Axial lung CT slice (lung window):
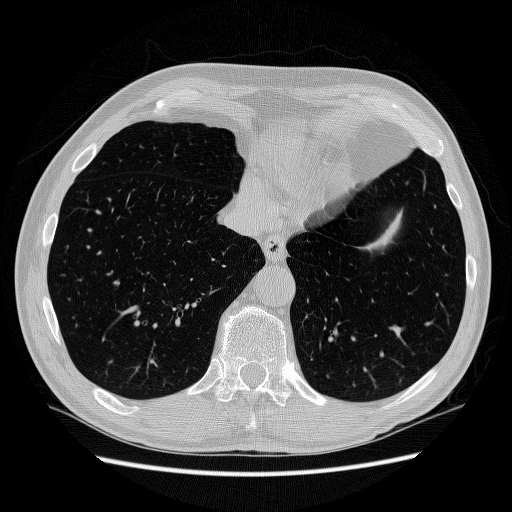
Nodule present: no